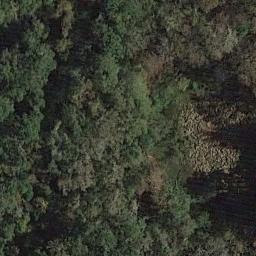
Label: forest